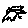
Label: bird